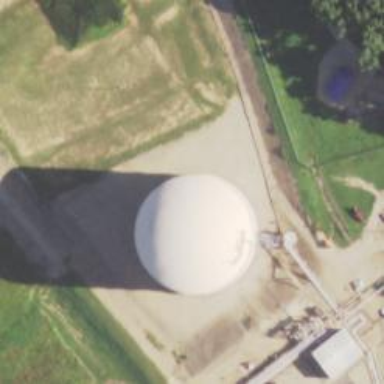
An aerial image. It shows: Storage tank that is man-made.